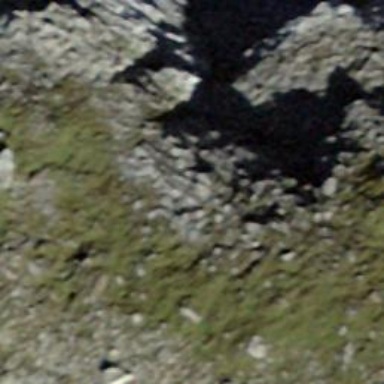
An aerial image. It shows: Natural cliff.